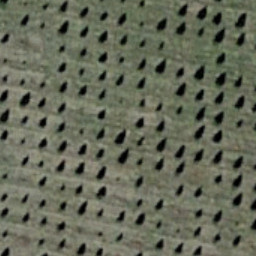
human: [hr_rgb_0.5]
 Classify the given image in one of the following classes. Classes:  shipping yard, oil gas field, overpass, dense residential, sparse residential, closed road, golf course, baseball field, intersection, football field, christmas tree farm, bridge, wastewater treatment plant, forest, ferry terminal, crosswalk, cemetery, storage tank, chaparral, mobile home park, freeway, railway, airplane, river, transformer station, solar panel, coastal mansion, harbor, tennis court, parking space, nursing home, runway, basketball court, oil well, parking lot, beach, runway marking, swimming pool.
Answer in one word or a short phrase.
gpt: christmas tree farm